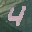
Label: 4